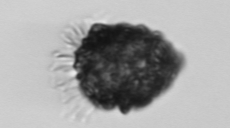
Label: Tintinnopsis